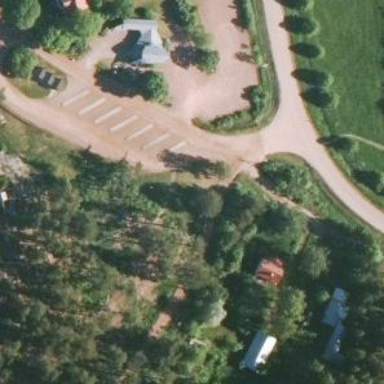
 perfect for leisurely sports activities."